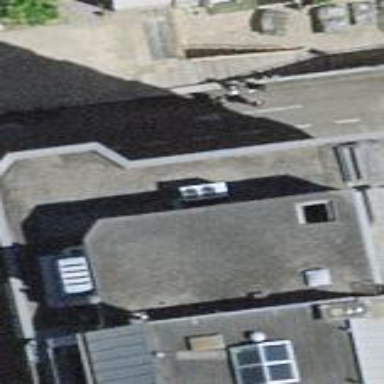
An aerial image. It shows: Office building.